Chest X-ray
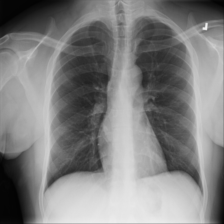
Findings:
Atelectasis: negative
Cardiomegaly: negative
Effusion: negative
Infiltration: negative
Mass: negative
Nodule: negative
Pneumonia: negative
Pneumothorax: negative
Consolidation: negative
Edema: negative
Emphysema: negative
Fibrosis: negative
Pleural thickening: negative
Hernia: negative